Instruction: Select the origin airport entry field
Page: home
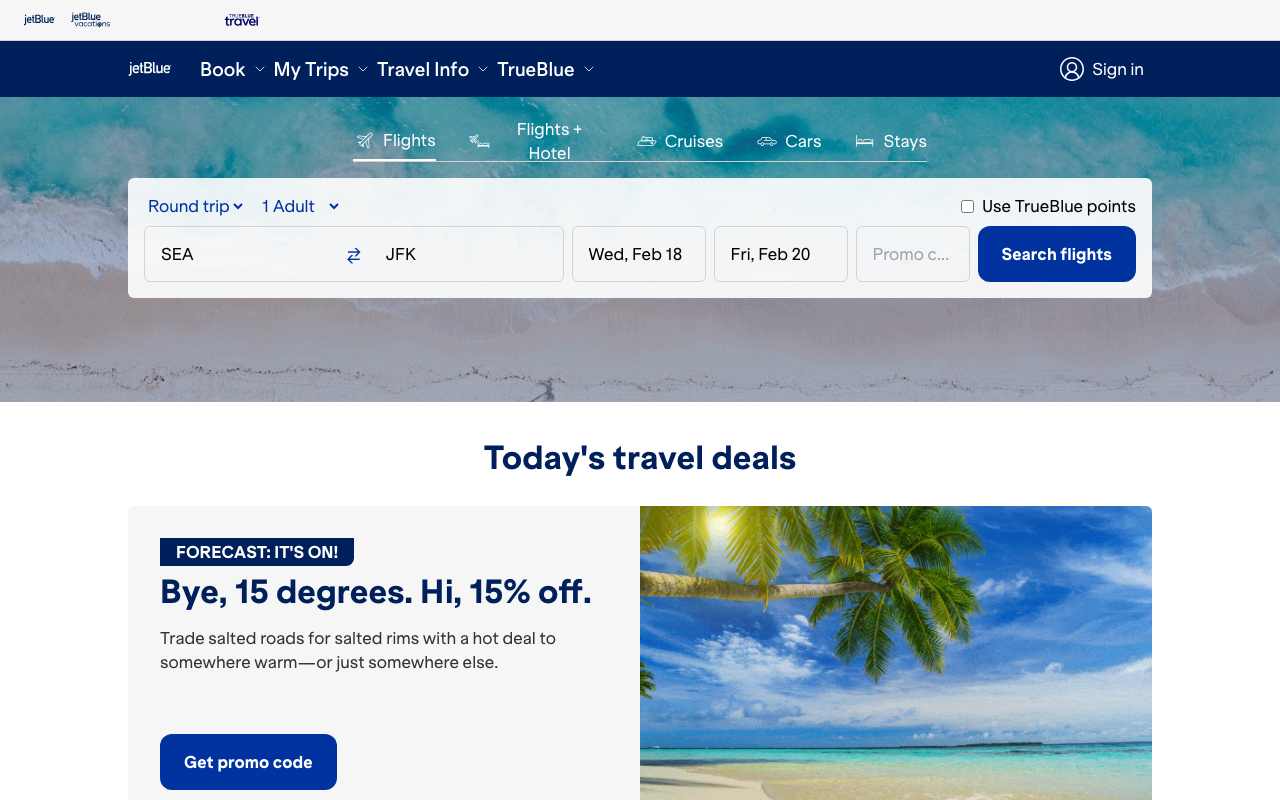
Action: click